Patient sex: F
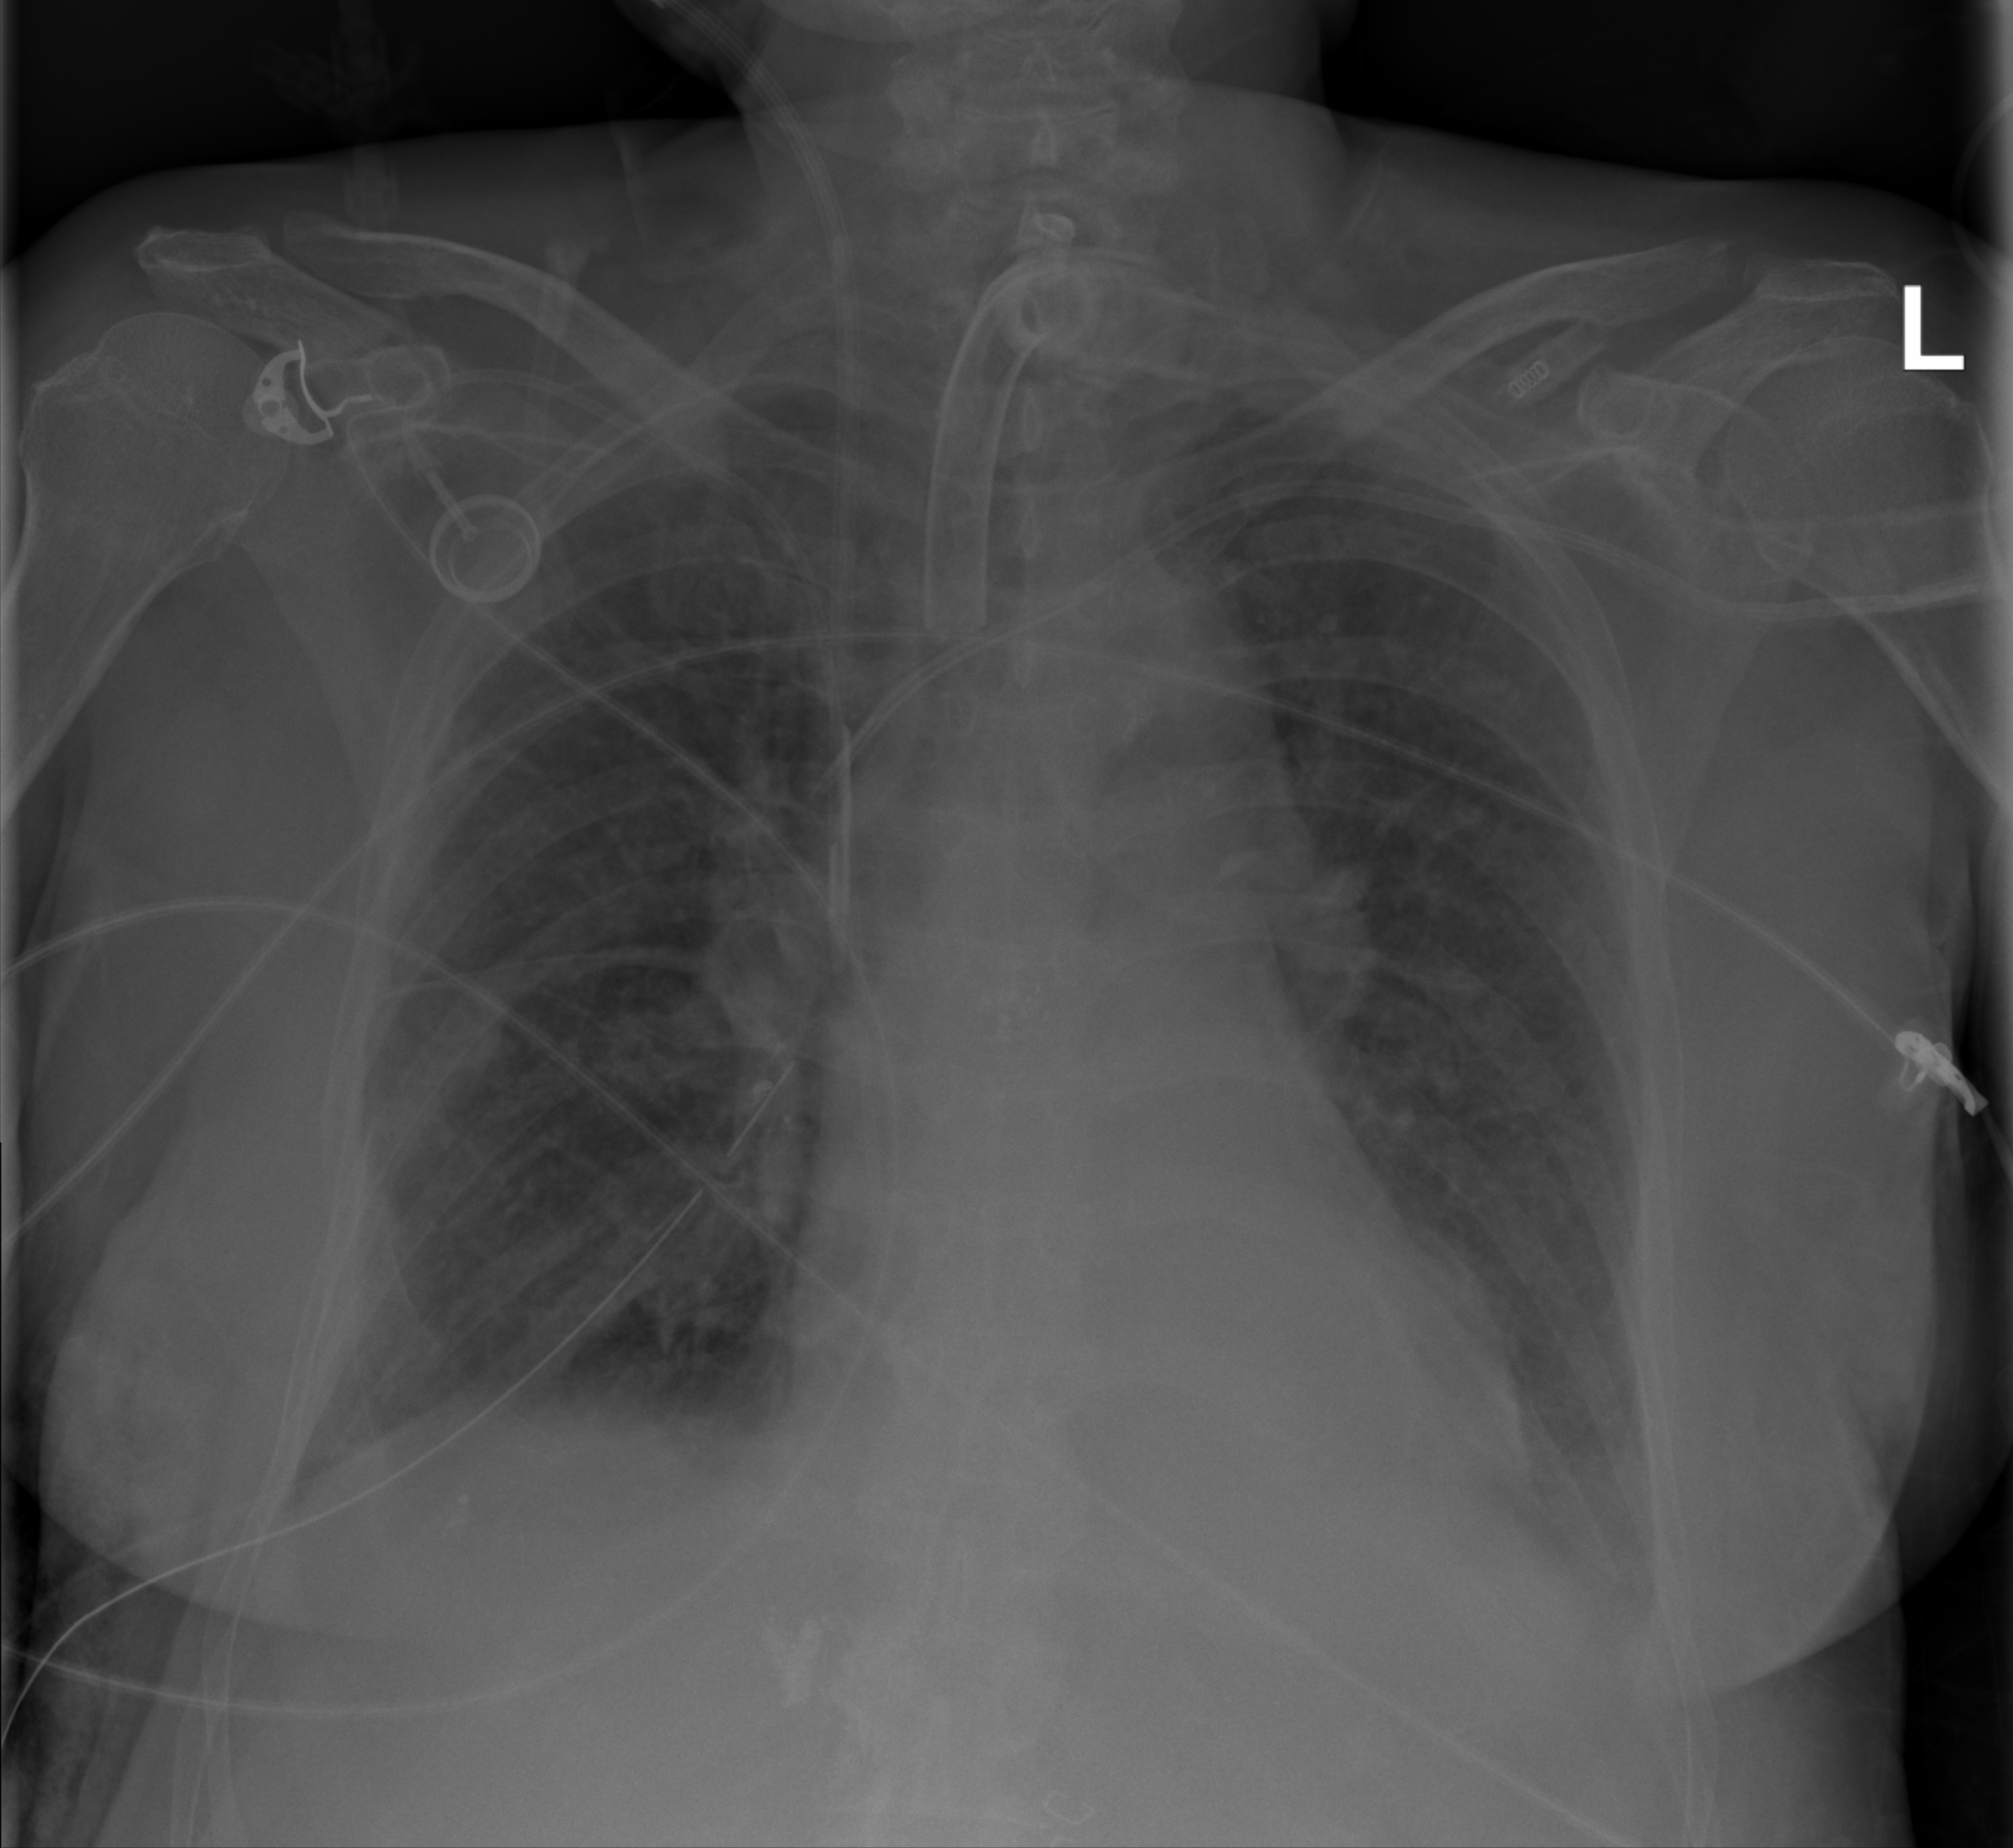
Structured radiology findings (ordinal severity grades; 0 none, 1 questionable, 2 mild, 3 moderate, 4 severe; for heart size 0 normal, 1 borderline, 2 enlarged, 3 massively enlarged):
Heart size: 0
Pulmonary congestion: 0
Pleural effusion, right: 2
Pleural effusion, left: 2
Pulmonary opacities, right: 2
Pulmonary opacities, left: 0
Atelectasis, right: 2
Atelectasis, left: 2